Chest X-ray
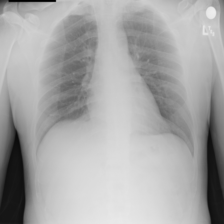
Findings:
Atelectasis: negative
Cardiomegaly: negative
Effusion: negative
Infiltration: negative
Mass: positive
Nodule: negative
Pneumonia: negative
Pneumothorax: negative
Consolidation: negative
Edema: negative
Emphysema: negative
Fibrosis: negative
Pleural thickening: negative
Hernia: negative